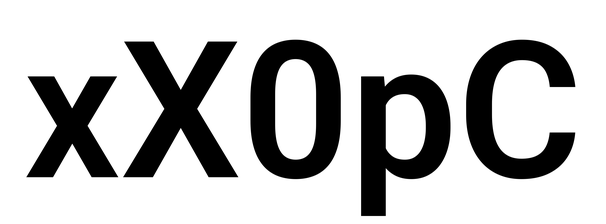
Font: Roboto_SemiBold